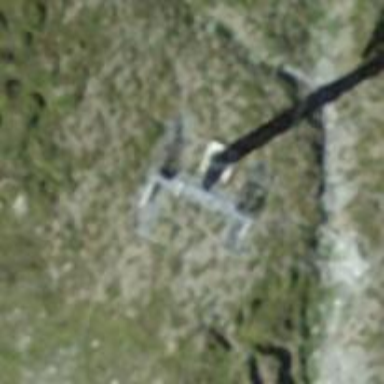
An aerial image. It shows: Pylon for aerialway.